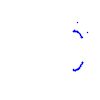
Particle: proton